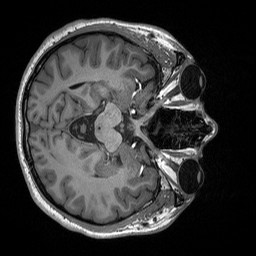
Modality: T1w
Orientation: axial
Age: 26
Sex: male
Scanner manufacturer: siemens
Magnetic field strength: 3 T
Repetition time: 2.53 s
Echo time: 0.00219 s